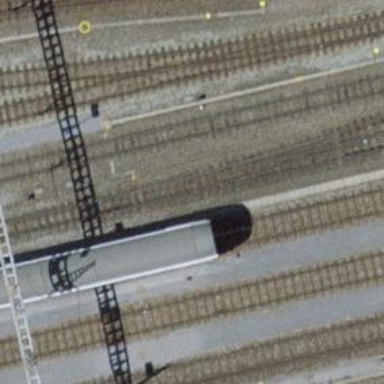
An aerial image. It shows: Railway switch.